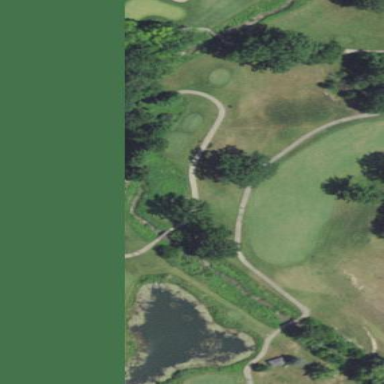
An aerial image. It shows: Scenic view of water hazard on golf course. The natural water feature adds beauty to the landscape.